Question: I just started a new project in XCode and now what I got is this:

How do I fix this?
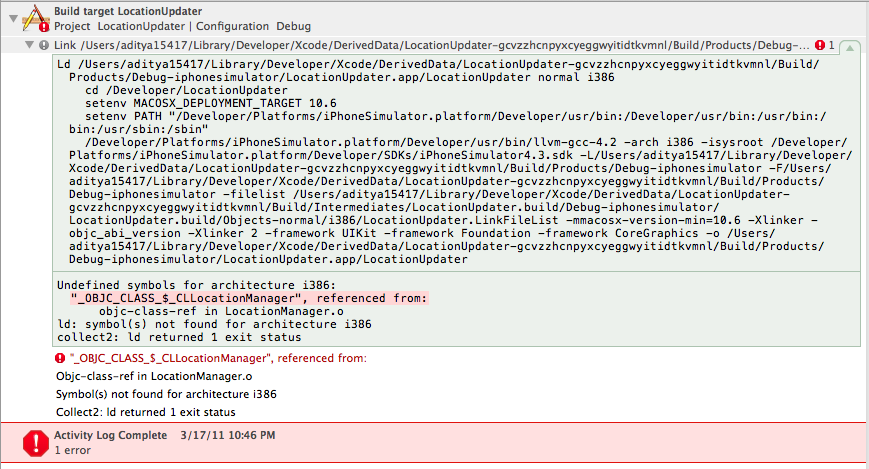
Answer: Hi It seems you are using Location Manager class in your project.Please add the CoreLocations framework in your project.